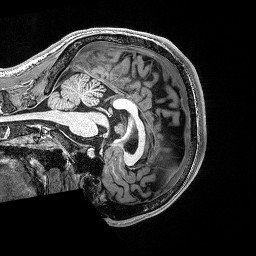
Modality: T1w
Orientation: sagittal
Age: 19
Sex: male
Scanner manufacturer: siemens
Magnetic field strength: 3 T
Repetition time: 2.53 s
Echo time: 0.0033 s